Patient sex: M
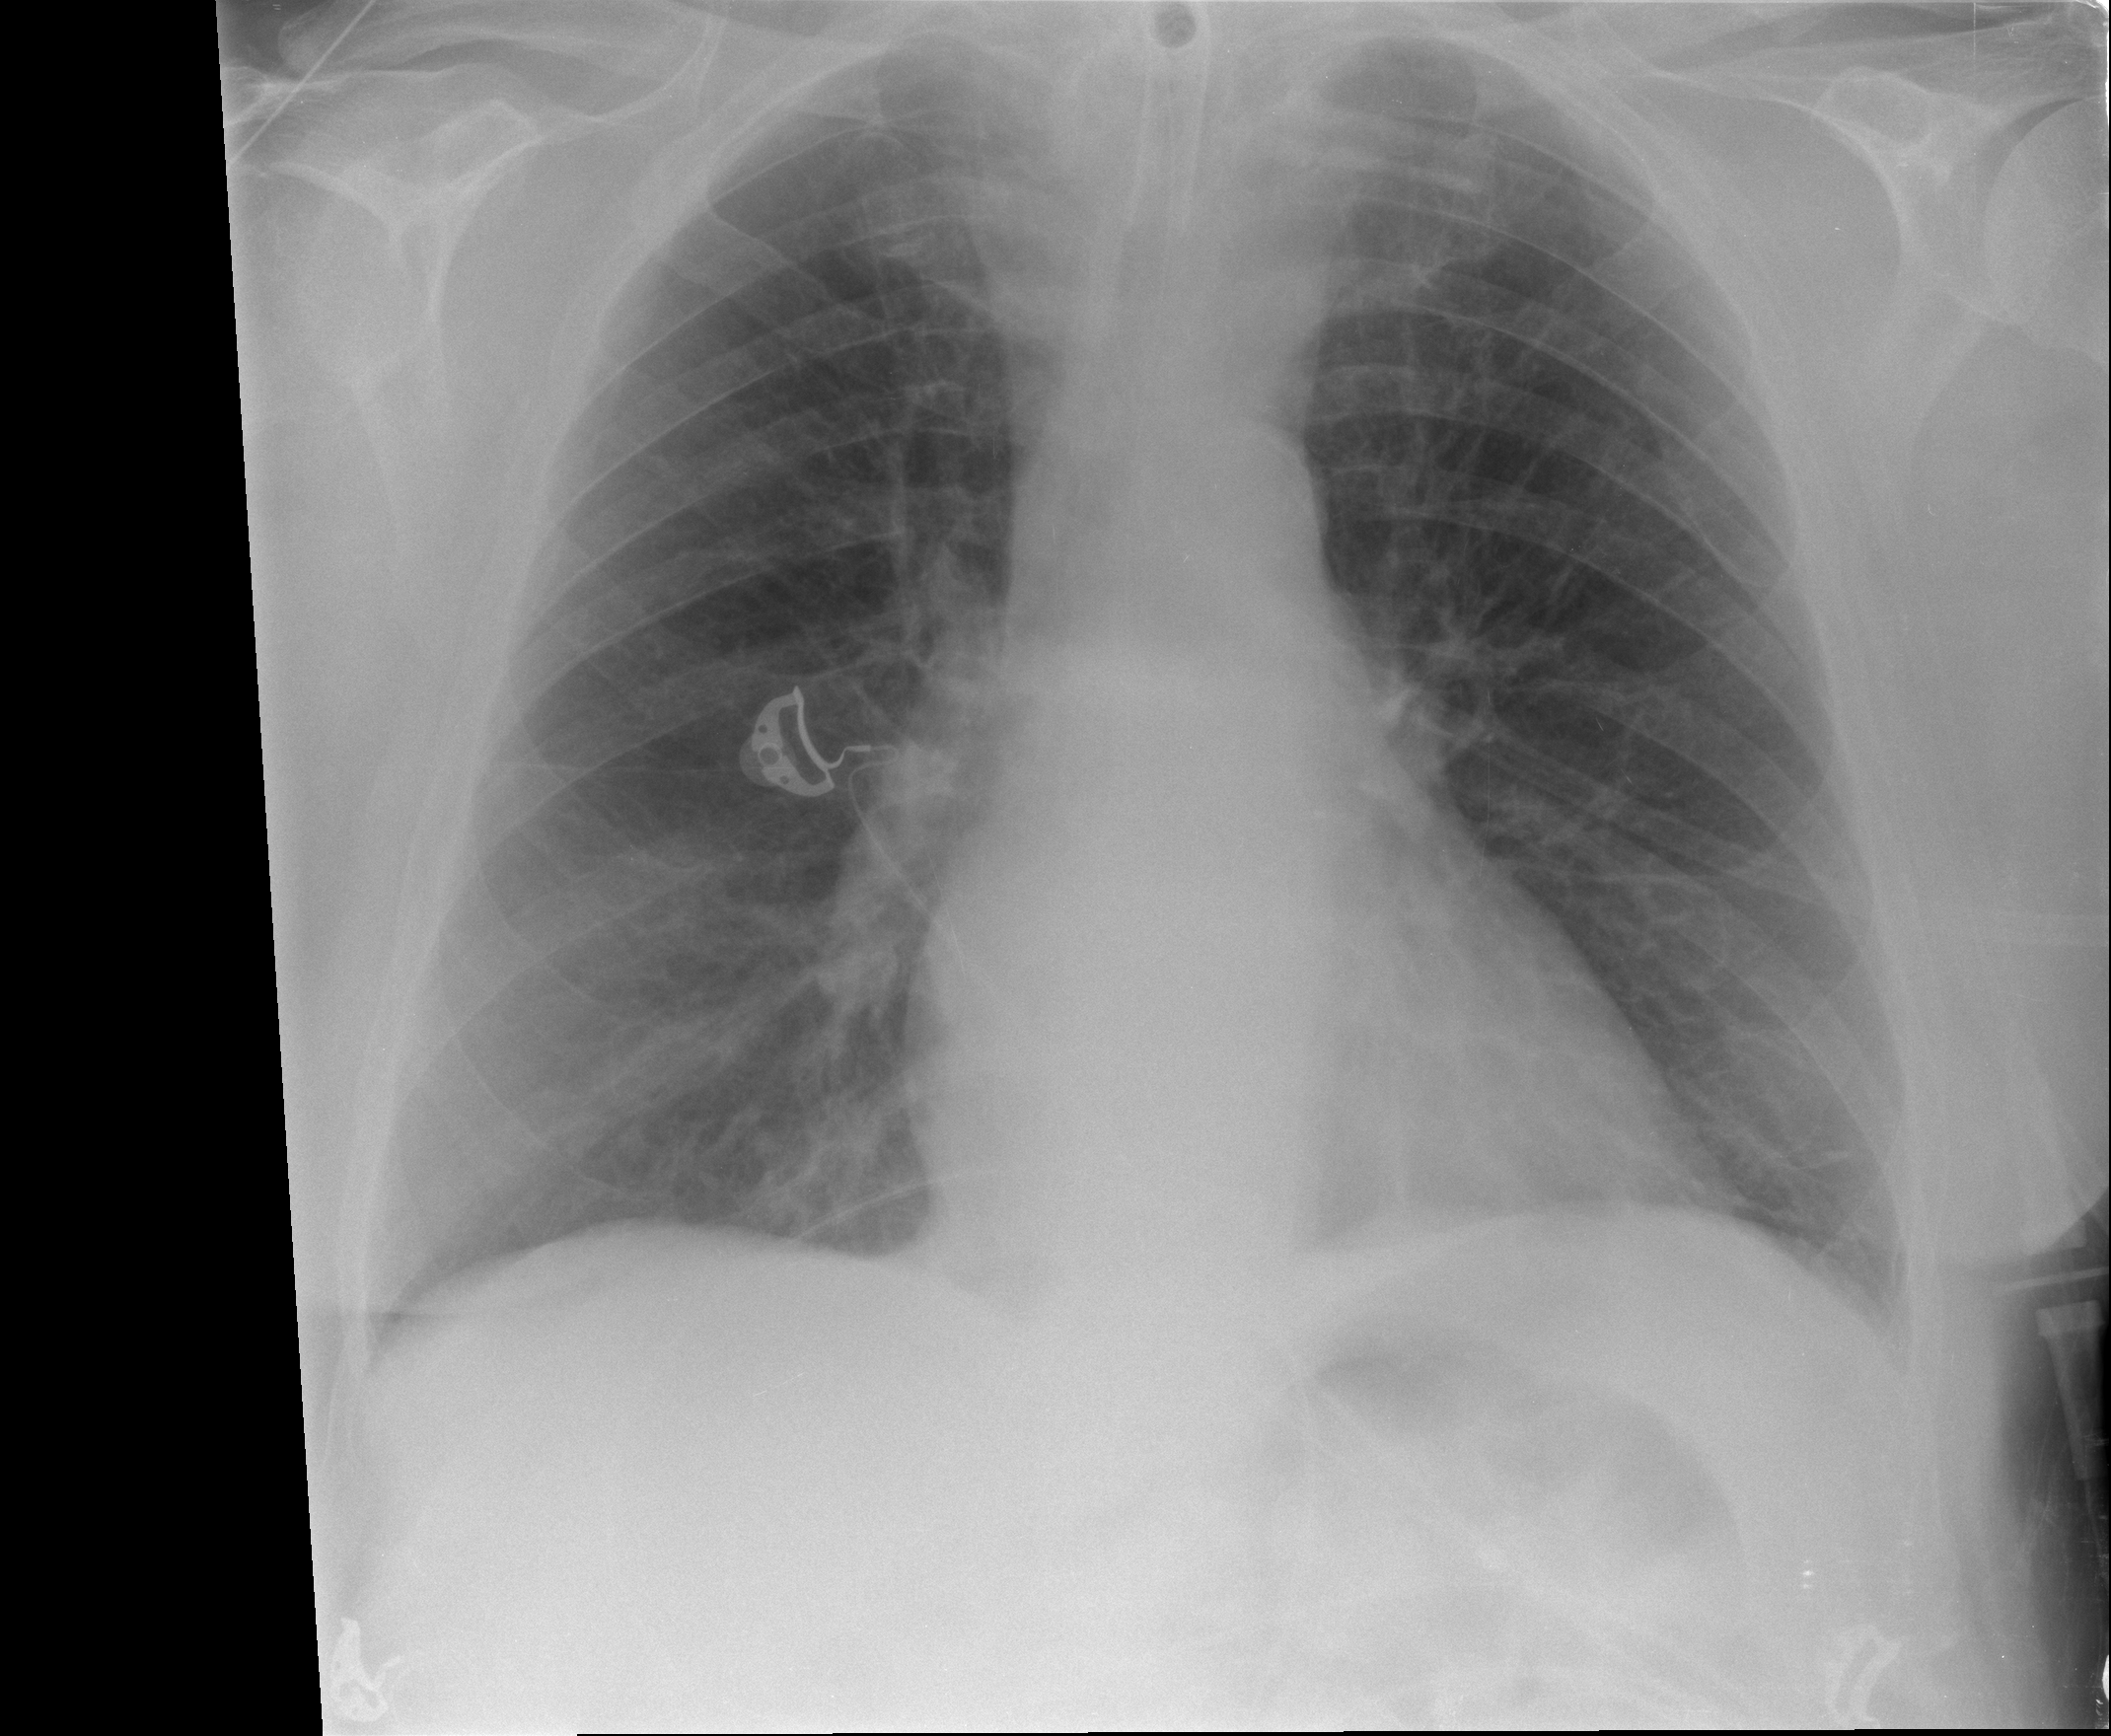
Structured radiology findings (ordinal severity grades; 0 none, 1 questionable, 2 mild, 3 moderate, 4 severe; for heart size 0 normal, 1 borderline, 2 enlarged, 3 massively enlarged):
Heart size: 0
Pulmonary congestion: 0
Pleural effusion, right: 1
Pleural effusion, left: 1
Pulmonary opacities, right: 0
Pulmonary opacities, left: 0
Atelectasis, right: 0
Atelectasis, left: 0